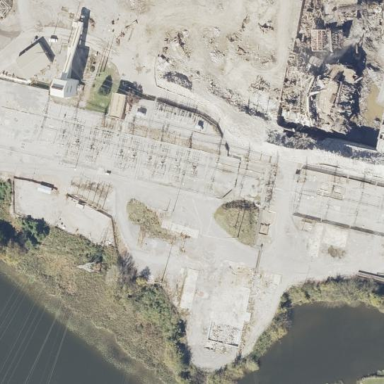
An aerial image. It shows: Fenced power substation at the transmission level.